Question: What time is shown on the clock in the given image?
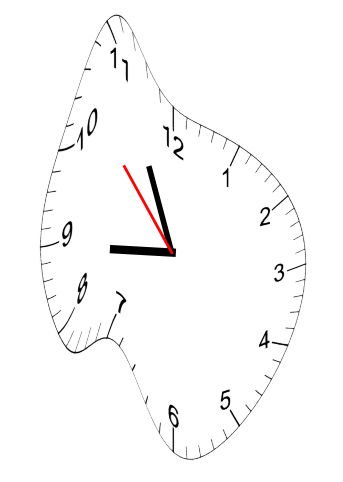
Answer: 08:55:53